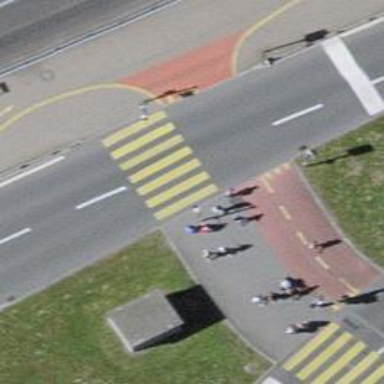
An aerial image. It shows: Crossing on the cycleway.